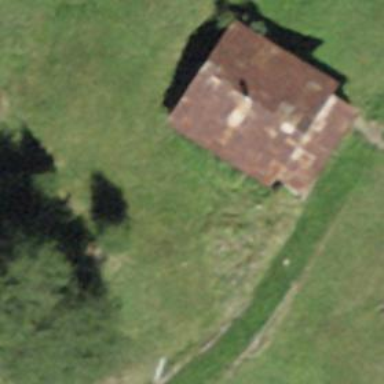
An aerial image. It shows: Building with tiled roof.